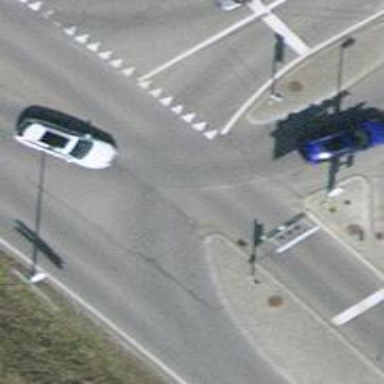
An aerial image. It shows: Road with "give way" sign.